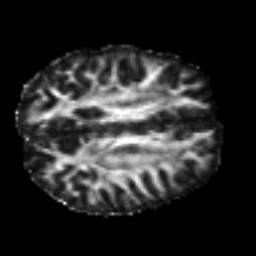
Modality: FA
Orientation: axial
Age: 18
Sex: male
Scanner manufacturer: siemens
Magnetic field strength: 3 T
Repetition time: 7 s
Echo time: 0.0926 s